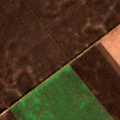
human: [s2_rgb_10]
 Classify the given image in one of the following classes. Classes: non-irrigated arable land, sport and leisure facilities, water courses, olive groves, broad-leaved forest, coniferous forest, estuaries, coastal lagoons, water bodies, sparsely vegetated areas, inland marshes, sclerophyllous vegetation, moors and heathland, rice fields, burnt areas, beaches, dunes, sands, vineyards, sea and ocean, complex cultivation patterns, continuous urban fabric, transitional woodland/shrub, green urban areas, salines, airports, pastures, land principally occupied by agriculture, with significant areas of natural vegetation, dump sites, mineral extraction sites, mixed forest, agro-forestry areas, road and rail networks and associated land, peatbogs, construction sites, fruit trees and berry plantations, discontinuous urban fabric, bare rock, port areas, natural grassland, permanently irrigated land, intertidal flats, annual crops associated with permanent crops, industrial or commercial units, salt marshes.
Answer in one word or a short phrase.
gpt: non-irrigated arable land